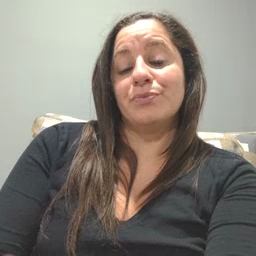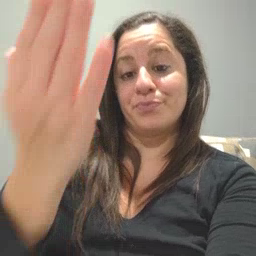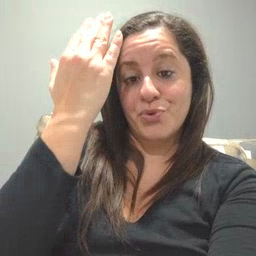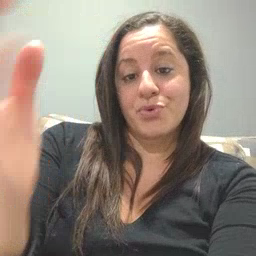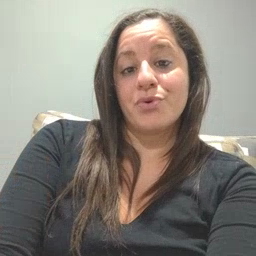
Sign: morning